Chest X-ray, AP view. Patient: 30 years old, sex F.
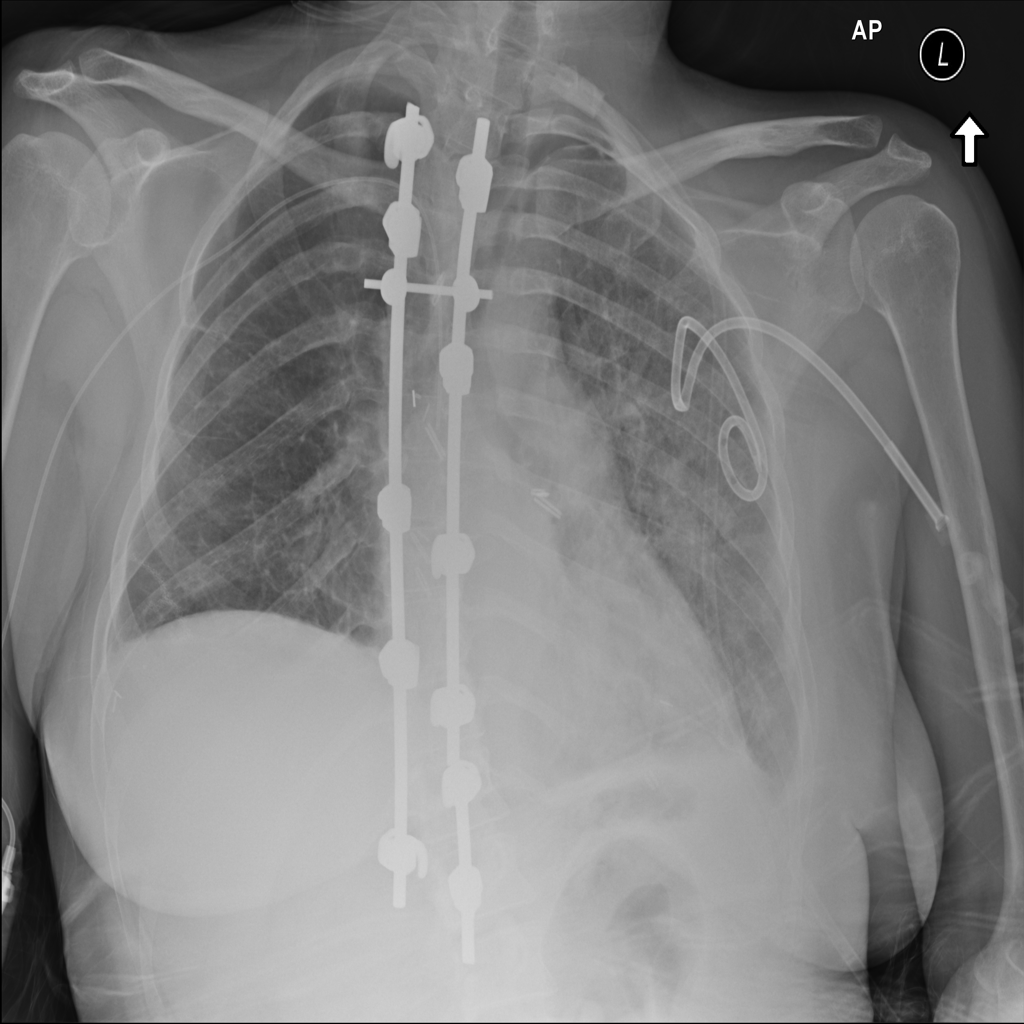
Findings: Pneumothorax